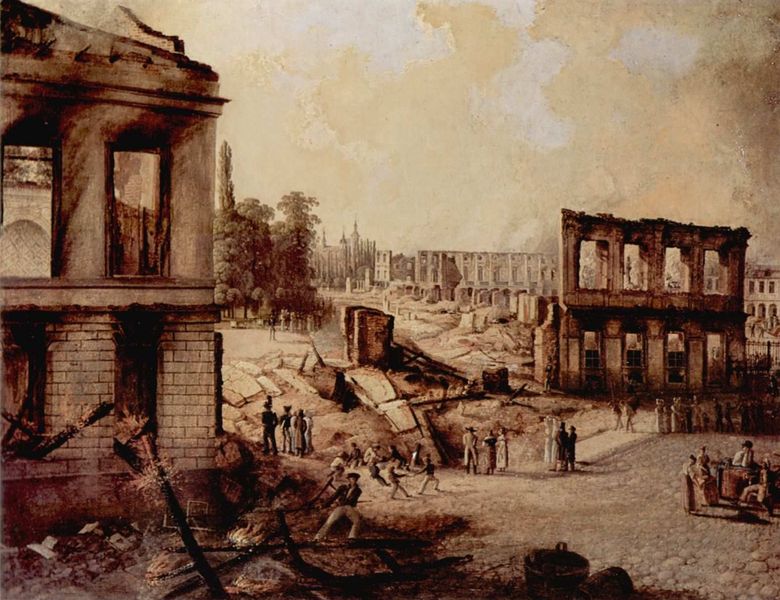
Titel: Braunschweig, Schlossruine von Südosten
Künstler: Karl Schröder
Standort: Braunschweig
Institution: Städtisches Museum
Schlagwörter: baum, blau, dunkel, feuer, gemälde, himmel, kampf, mann, schatten, wolken, aquarell, bäume, frauen, gelb, grün, menschen, stadt, braun, fenster, frau, grau, hintergrund, holz, licht, männer, schwarz, strasse, säule, säulen, weiss, zeichnung, gebäude, haus, rot, schloss, weg, zaun, malerei, mensch, steine, horizont, häuser, pappel, kirche, rauch, boden, renaissance, wald, arbeit, kinder, pferd, ansicht, bogen, fassade, fassaden, italien, pflaster, zuschauer, arbeiten, körbe, mauer, ziegel, grafik, graphik, tag, wasserfarbe, platz, sepia, arbeiter, französisch, holzkarren, schutt, wagen, brand, katastrophe, krieg, schlacht, staffage, trümmer, zerstörung, soldaten, korb, balken, bretter, malereia, gruppen, pfosten, kirchtürme, stadtansicht, bögen, kopfstein, ruine, gemalt, türme, palast, flammen, grafisch, loch, revolution, aufstand, bürger, napoleon, ruinen, schaulustige, rom, französich, kaputt, mauern, brauntöne, fachwerk, zerstört, trog, wolkne, kreig, gewehre, bau, holzbalken, verwüstung, okker, aufbau, baustelle, bombe, ausgebrannt, bombenkrieg, einsturz, menschengruppen, statd, russ, wassertrog, kämpfe, gewähre, figurens, verkohlt, mülltonnen, arbeitende, rauchspuren, ruinenfeld, taffage, ba, 1845, riunen